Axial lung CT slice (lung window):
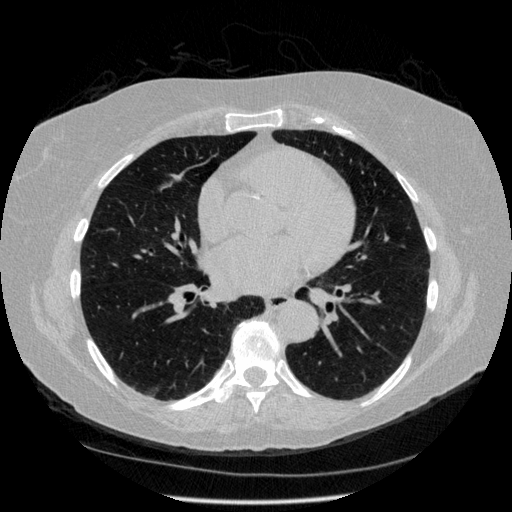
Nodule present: no